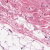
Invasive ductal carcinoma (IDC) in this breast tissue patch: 0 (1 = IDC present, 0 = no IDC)